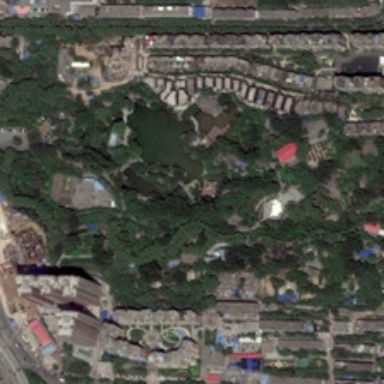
Two islands in the lake surrounded by green trees .